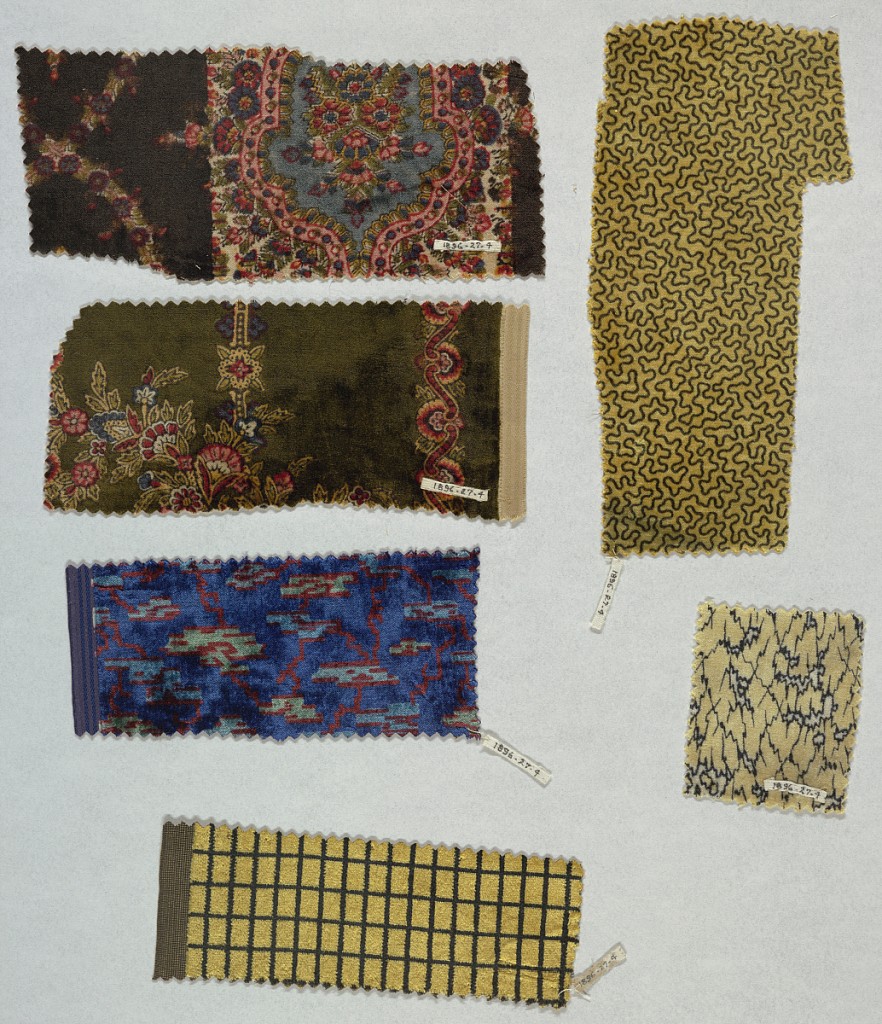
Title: Swatches
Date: late 19th century
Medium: silk Technique: woven (velvet)
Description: Six samples by Worth.